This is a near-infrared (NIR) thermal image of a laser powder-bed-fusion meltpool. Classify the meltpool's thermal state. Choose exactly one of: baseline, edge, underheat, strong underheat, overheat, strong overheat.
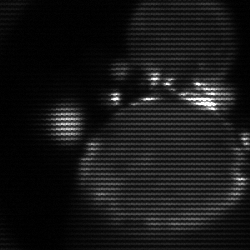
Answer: edge